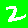
Digit: 2